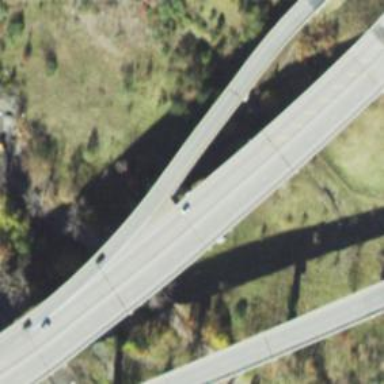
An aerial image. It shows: Bridge over motorway link with asphalt surface.